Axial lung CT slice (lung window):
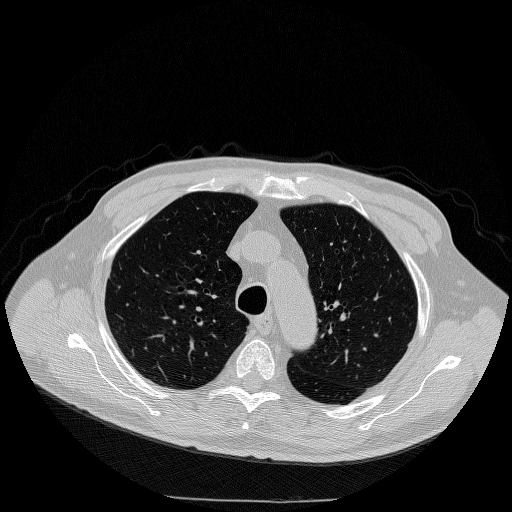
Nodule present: no